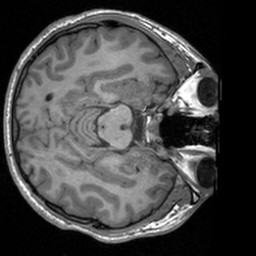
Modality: T1w
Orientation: axial
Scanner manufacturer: siemens
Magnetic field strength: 3 T
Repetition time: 1.9 s
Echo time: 0.00226 s